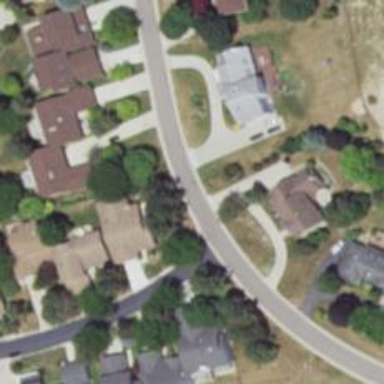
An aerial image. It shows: Residential road.